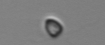
Label: nanoplankton_mix